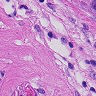
Metastatic tissue present: yes